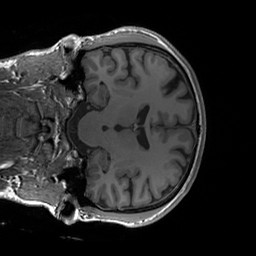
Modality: T1w
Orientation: coronal
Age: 35
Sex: male